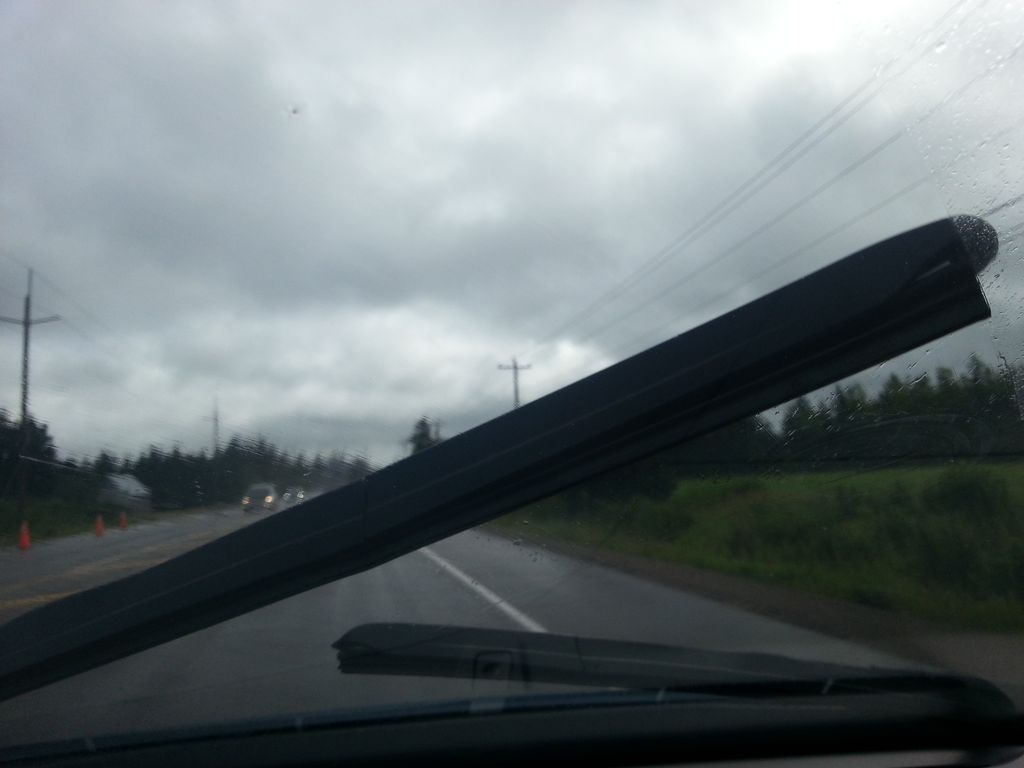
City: charlottetown